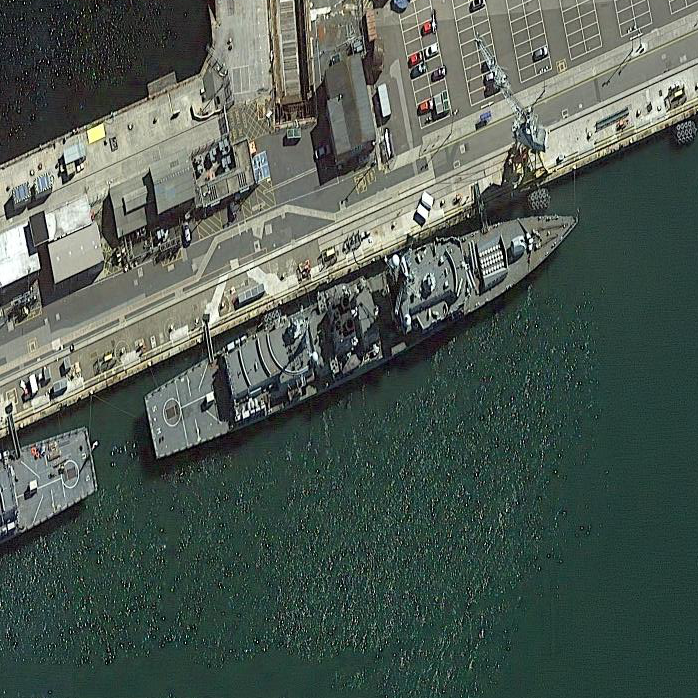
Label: destroyer